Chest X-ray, AP view. Patient: 62 years old, sex M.
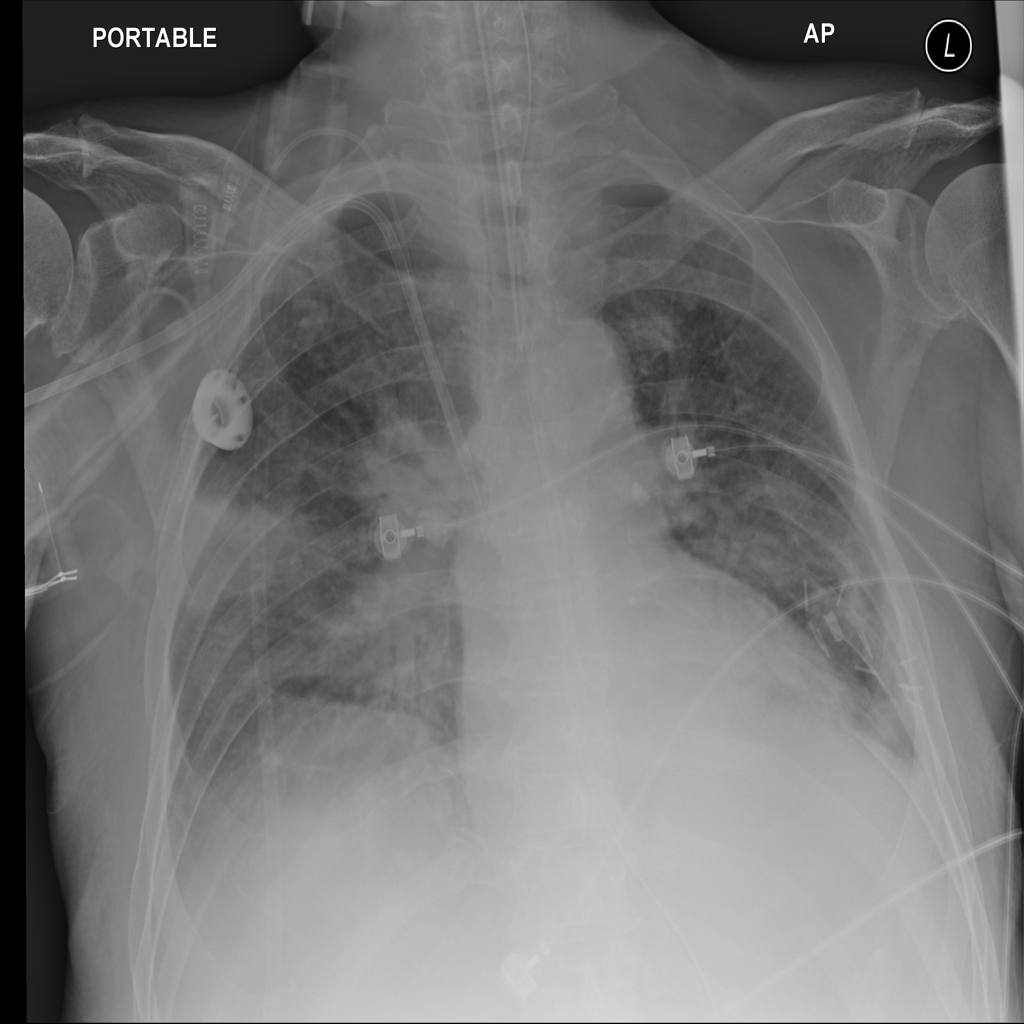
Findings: Consolidation